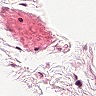
Metastatic tissue present: no